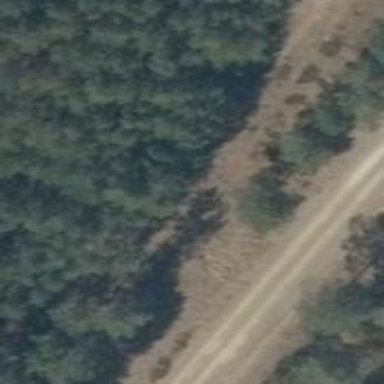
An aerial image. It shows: Track with very rough surface.